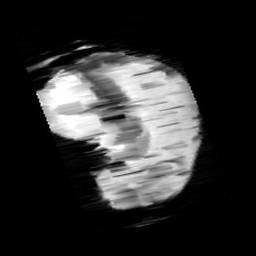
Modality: minIP
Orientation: sagittal
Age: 11
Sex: female
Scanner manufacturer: siemens
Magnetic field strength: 3 T
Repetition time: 0.027 s
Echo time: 0.02 s